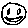
Label: smiley face